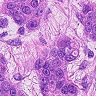
Metastatic tissue present: yes